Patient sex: F
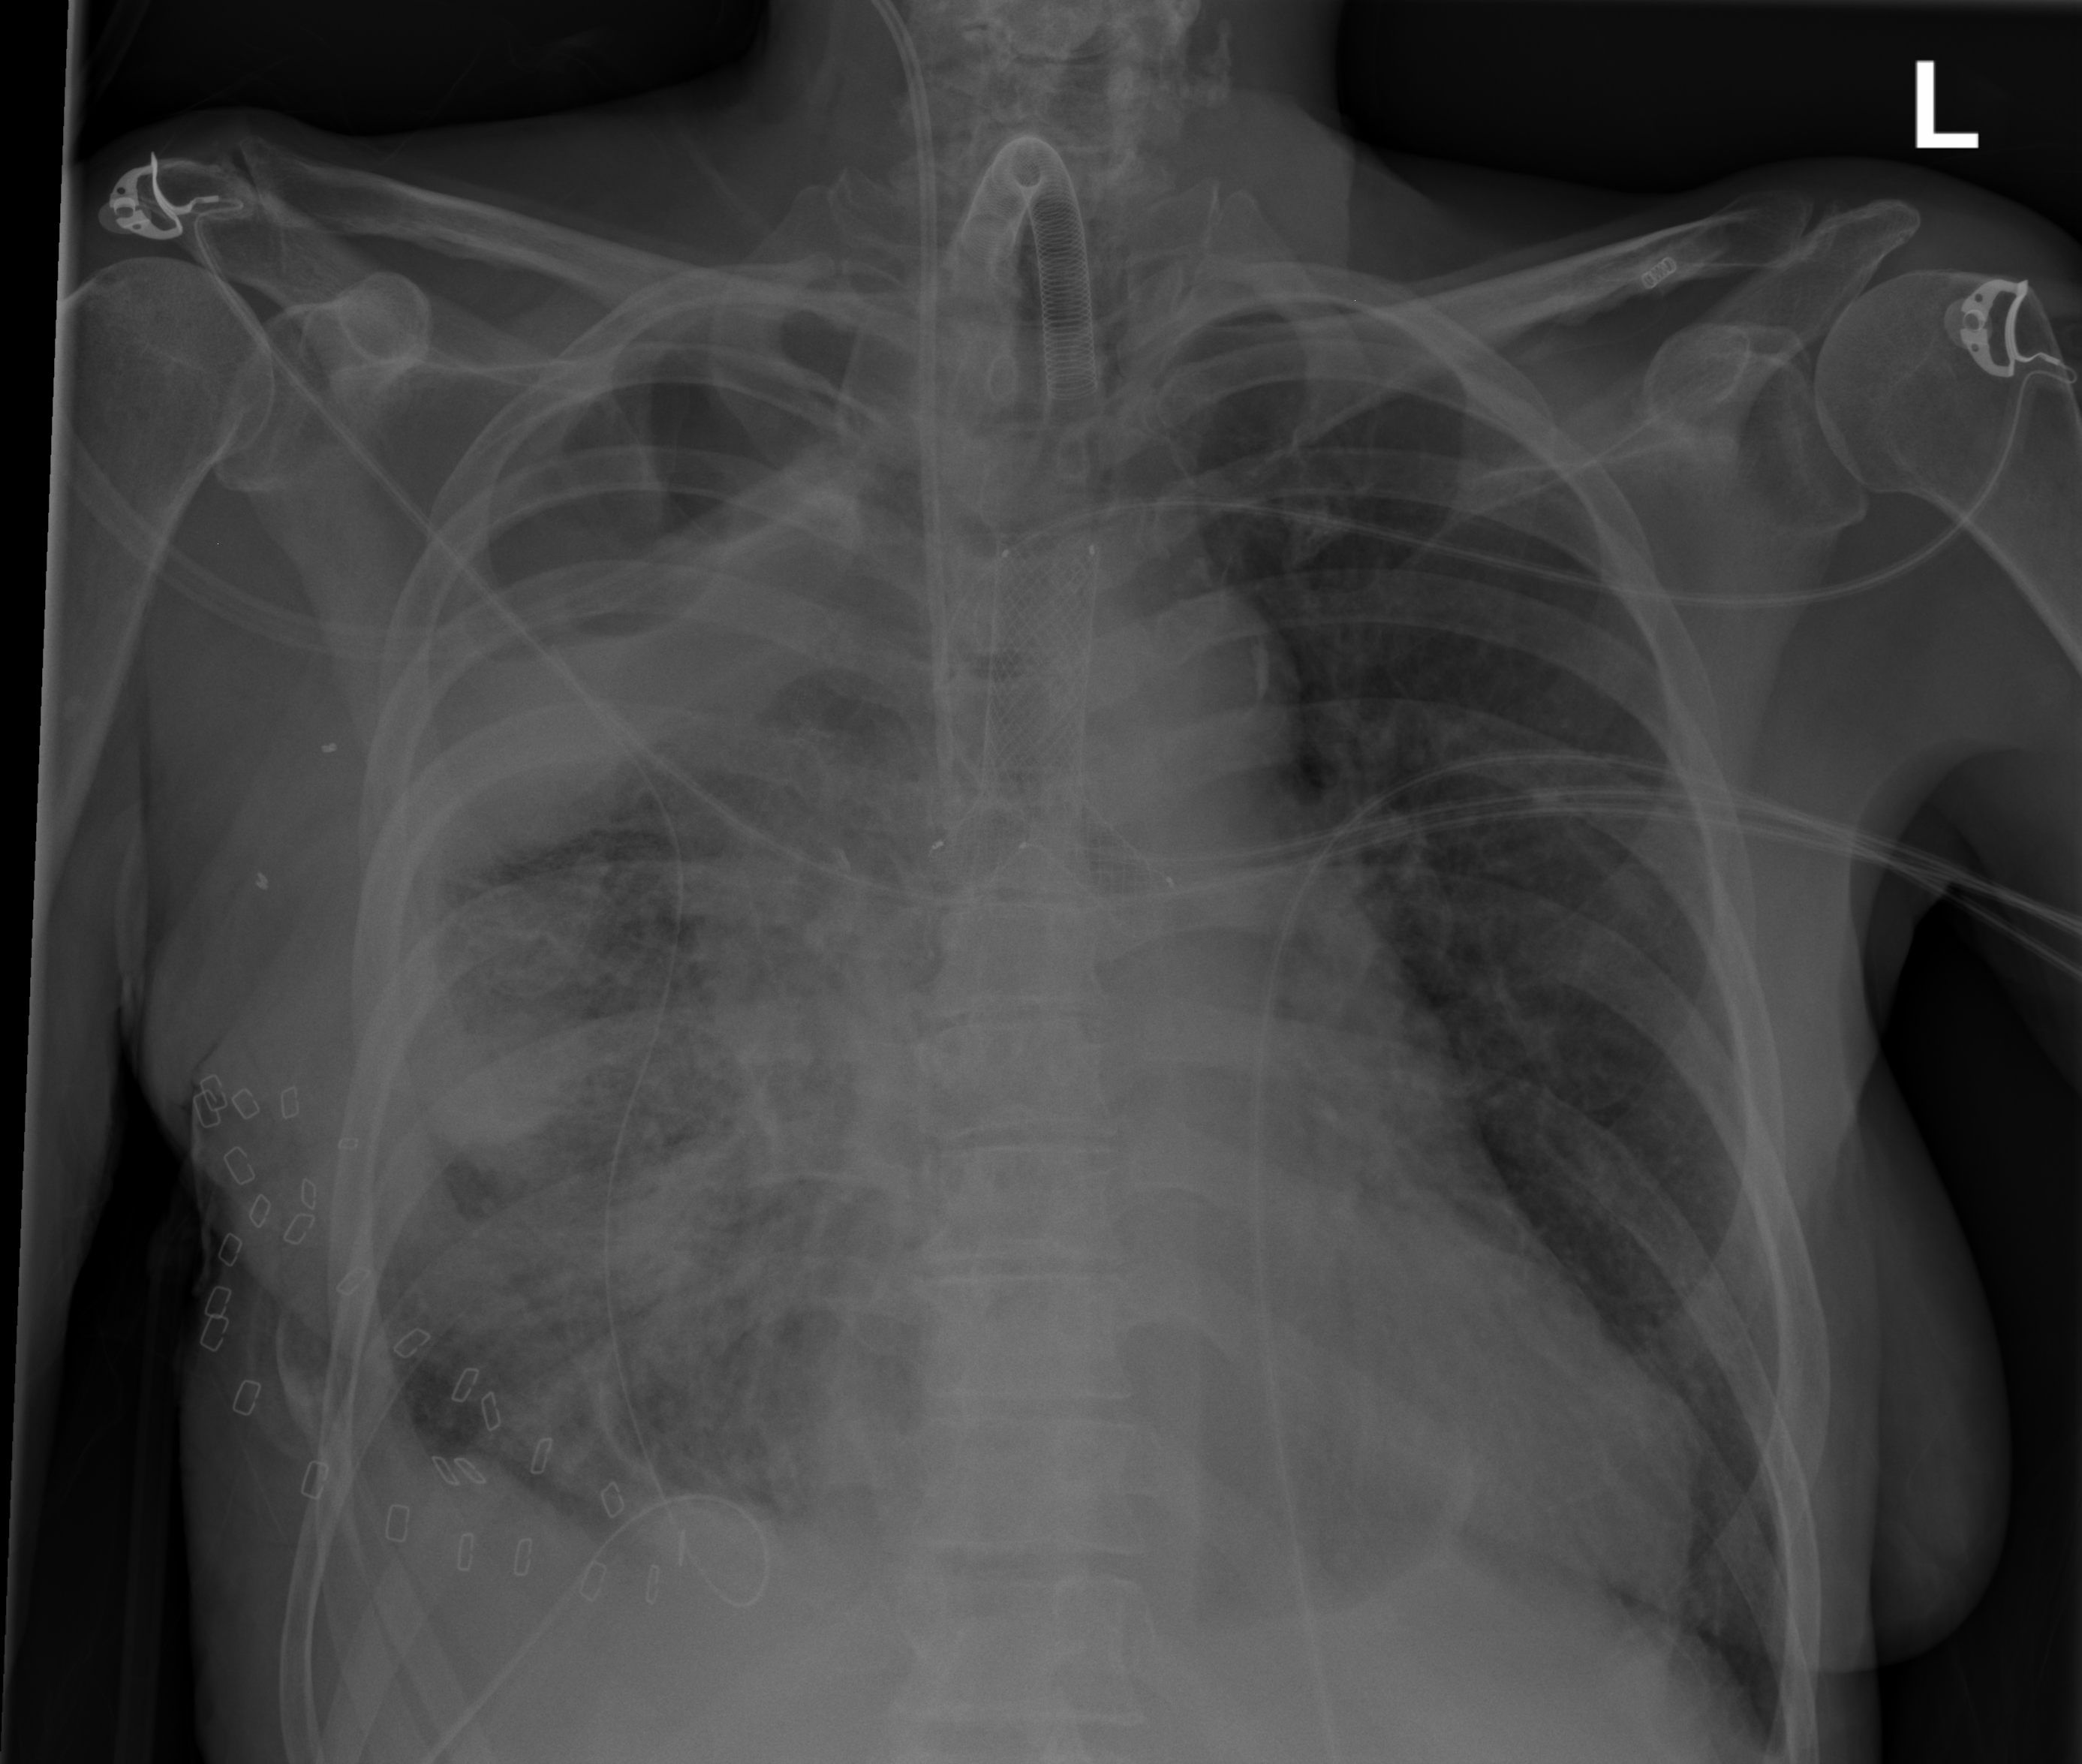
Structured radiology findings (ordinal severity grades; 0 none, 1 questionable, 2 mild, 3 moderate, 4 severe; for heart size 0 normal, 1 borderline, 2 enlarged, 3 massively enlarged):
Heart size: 2
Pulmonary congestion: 0
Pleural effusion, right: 2
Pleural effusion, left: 0
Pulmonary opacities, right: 2
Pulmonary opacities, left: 0
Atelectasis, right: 3
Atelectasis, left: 2